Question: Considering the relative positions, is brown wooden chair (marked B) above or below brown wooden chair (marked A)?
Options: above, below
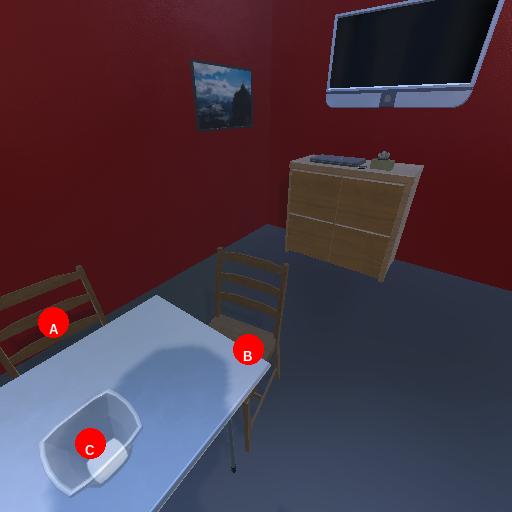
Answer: above